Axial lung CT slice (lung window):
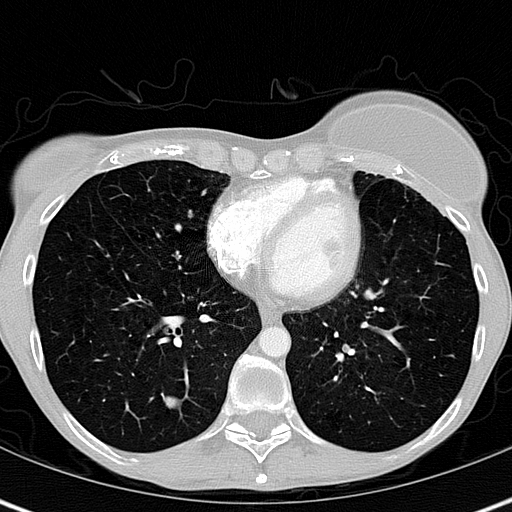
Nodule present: yes
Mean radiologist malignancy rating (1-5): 1